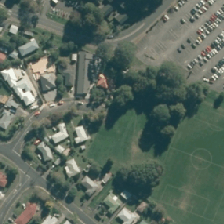
Land cover: urban_parkland